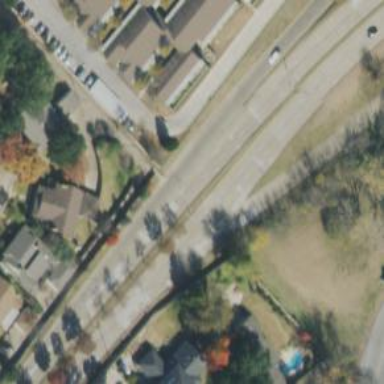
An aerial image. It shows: Secondary link road.